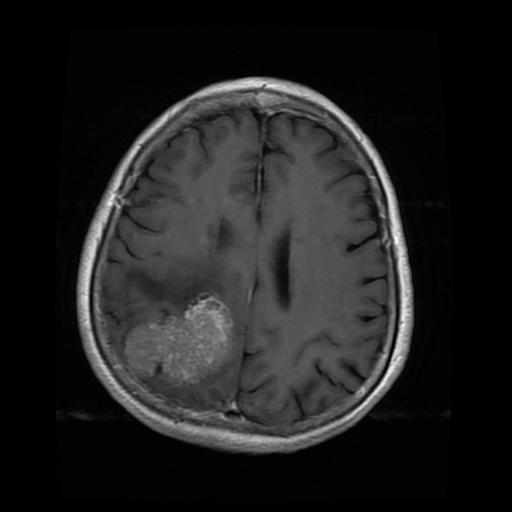
Label: meningioma